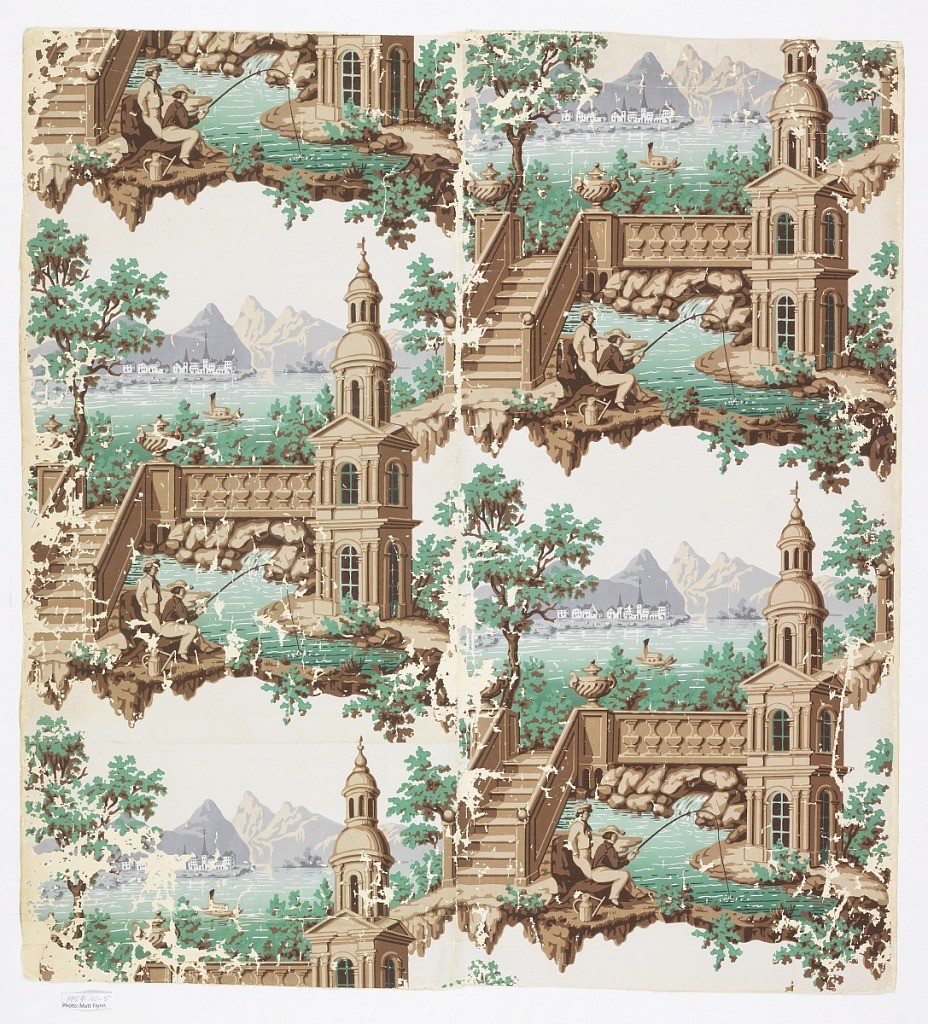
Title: Sidewall
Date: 1855–60
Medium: Block-printed paper
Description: a) In foreground, two men fish at the foot of a balustered bridge and stairway; a tower-like structure in right foreground. In background, a lake with a boat and a village on the opposite, mountainous shore. Shades of green, gray, and brown on a glossy white ground. Length includes two and one-half full repeats of scene; double-width; b) One and one-half repeats of above design.